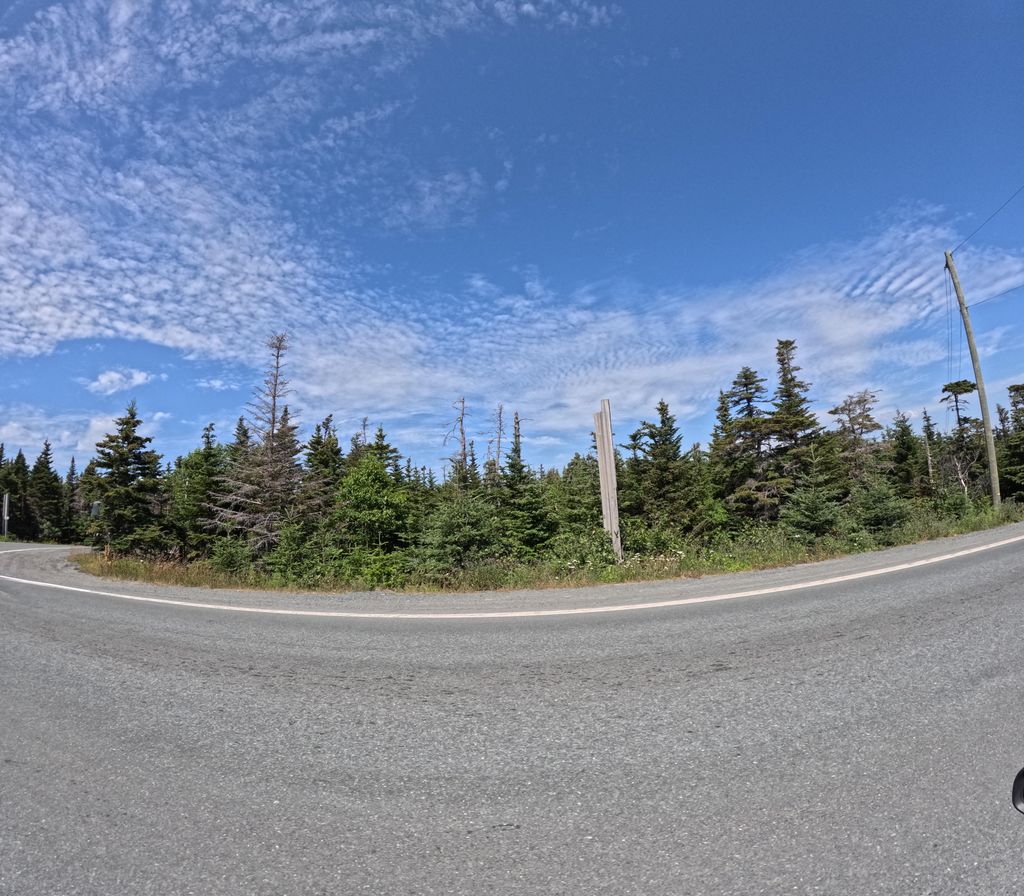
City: st_johns